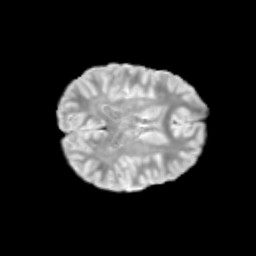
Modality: T2w
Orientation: axial
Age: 12
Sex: female
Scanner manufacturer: siemens
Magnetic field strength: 3 T
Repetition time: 3.8 s
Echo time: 0.07 s